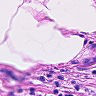
Metastatic tissue present: no